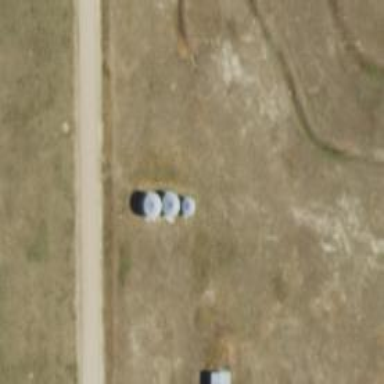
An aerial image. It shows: Silo.